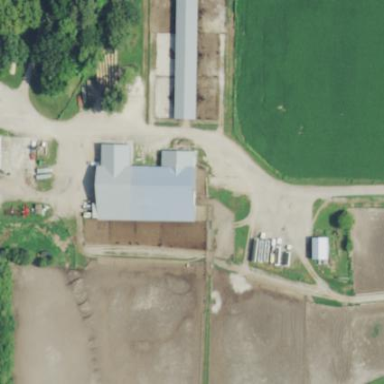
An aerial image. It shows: Feedlot within farmyard.